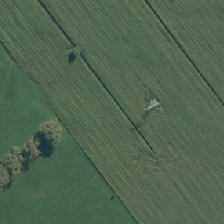
Land cover: shortrotation_cropland